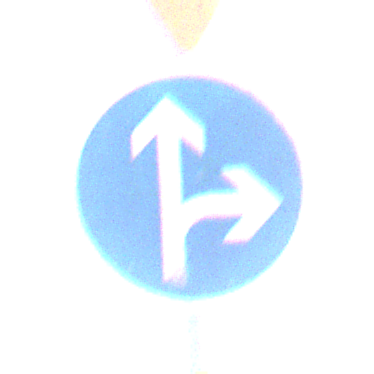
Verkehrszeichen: VorgeschriebeneFahrtrichtungGeradeausOderRechts
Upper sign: VorfahrtGewaehren
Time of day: Midday
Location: Outdoor (Nature)
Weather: PartlyCloudy
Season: NotSpecified
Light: Natural